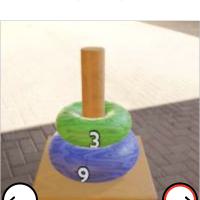
Task: sum
Answer: 12